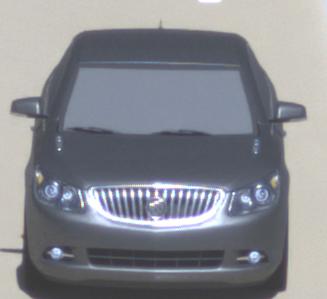
Make: Buick
Model: LaCrosse
Detailed model: Gen. 2
Model produced from: 2009
Model produced until: 2016
Doors: 4
Color: gray
Road condition: wet road
Daytime: midday
Contrast: high contrast